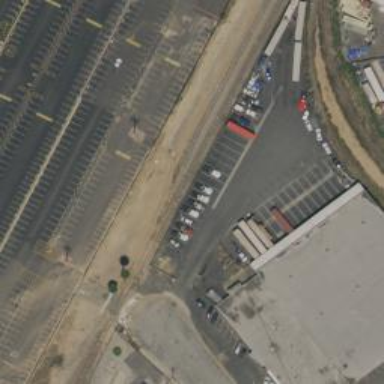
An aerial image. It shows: Railway siding with rails.